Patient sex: M
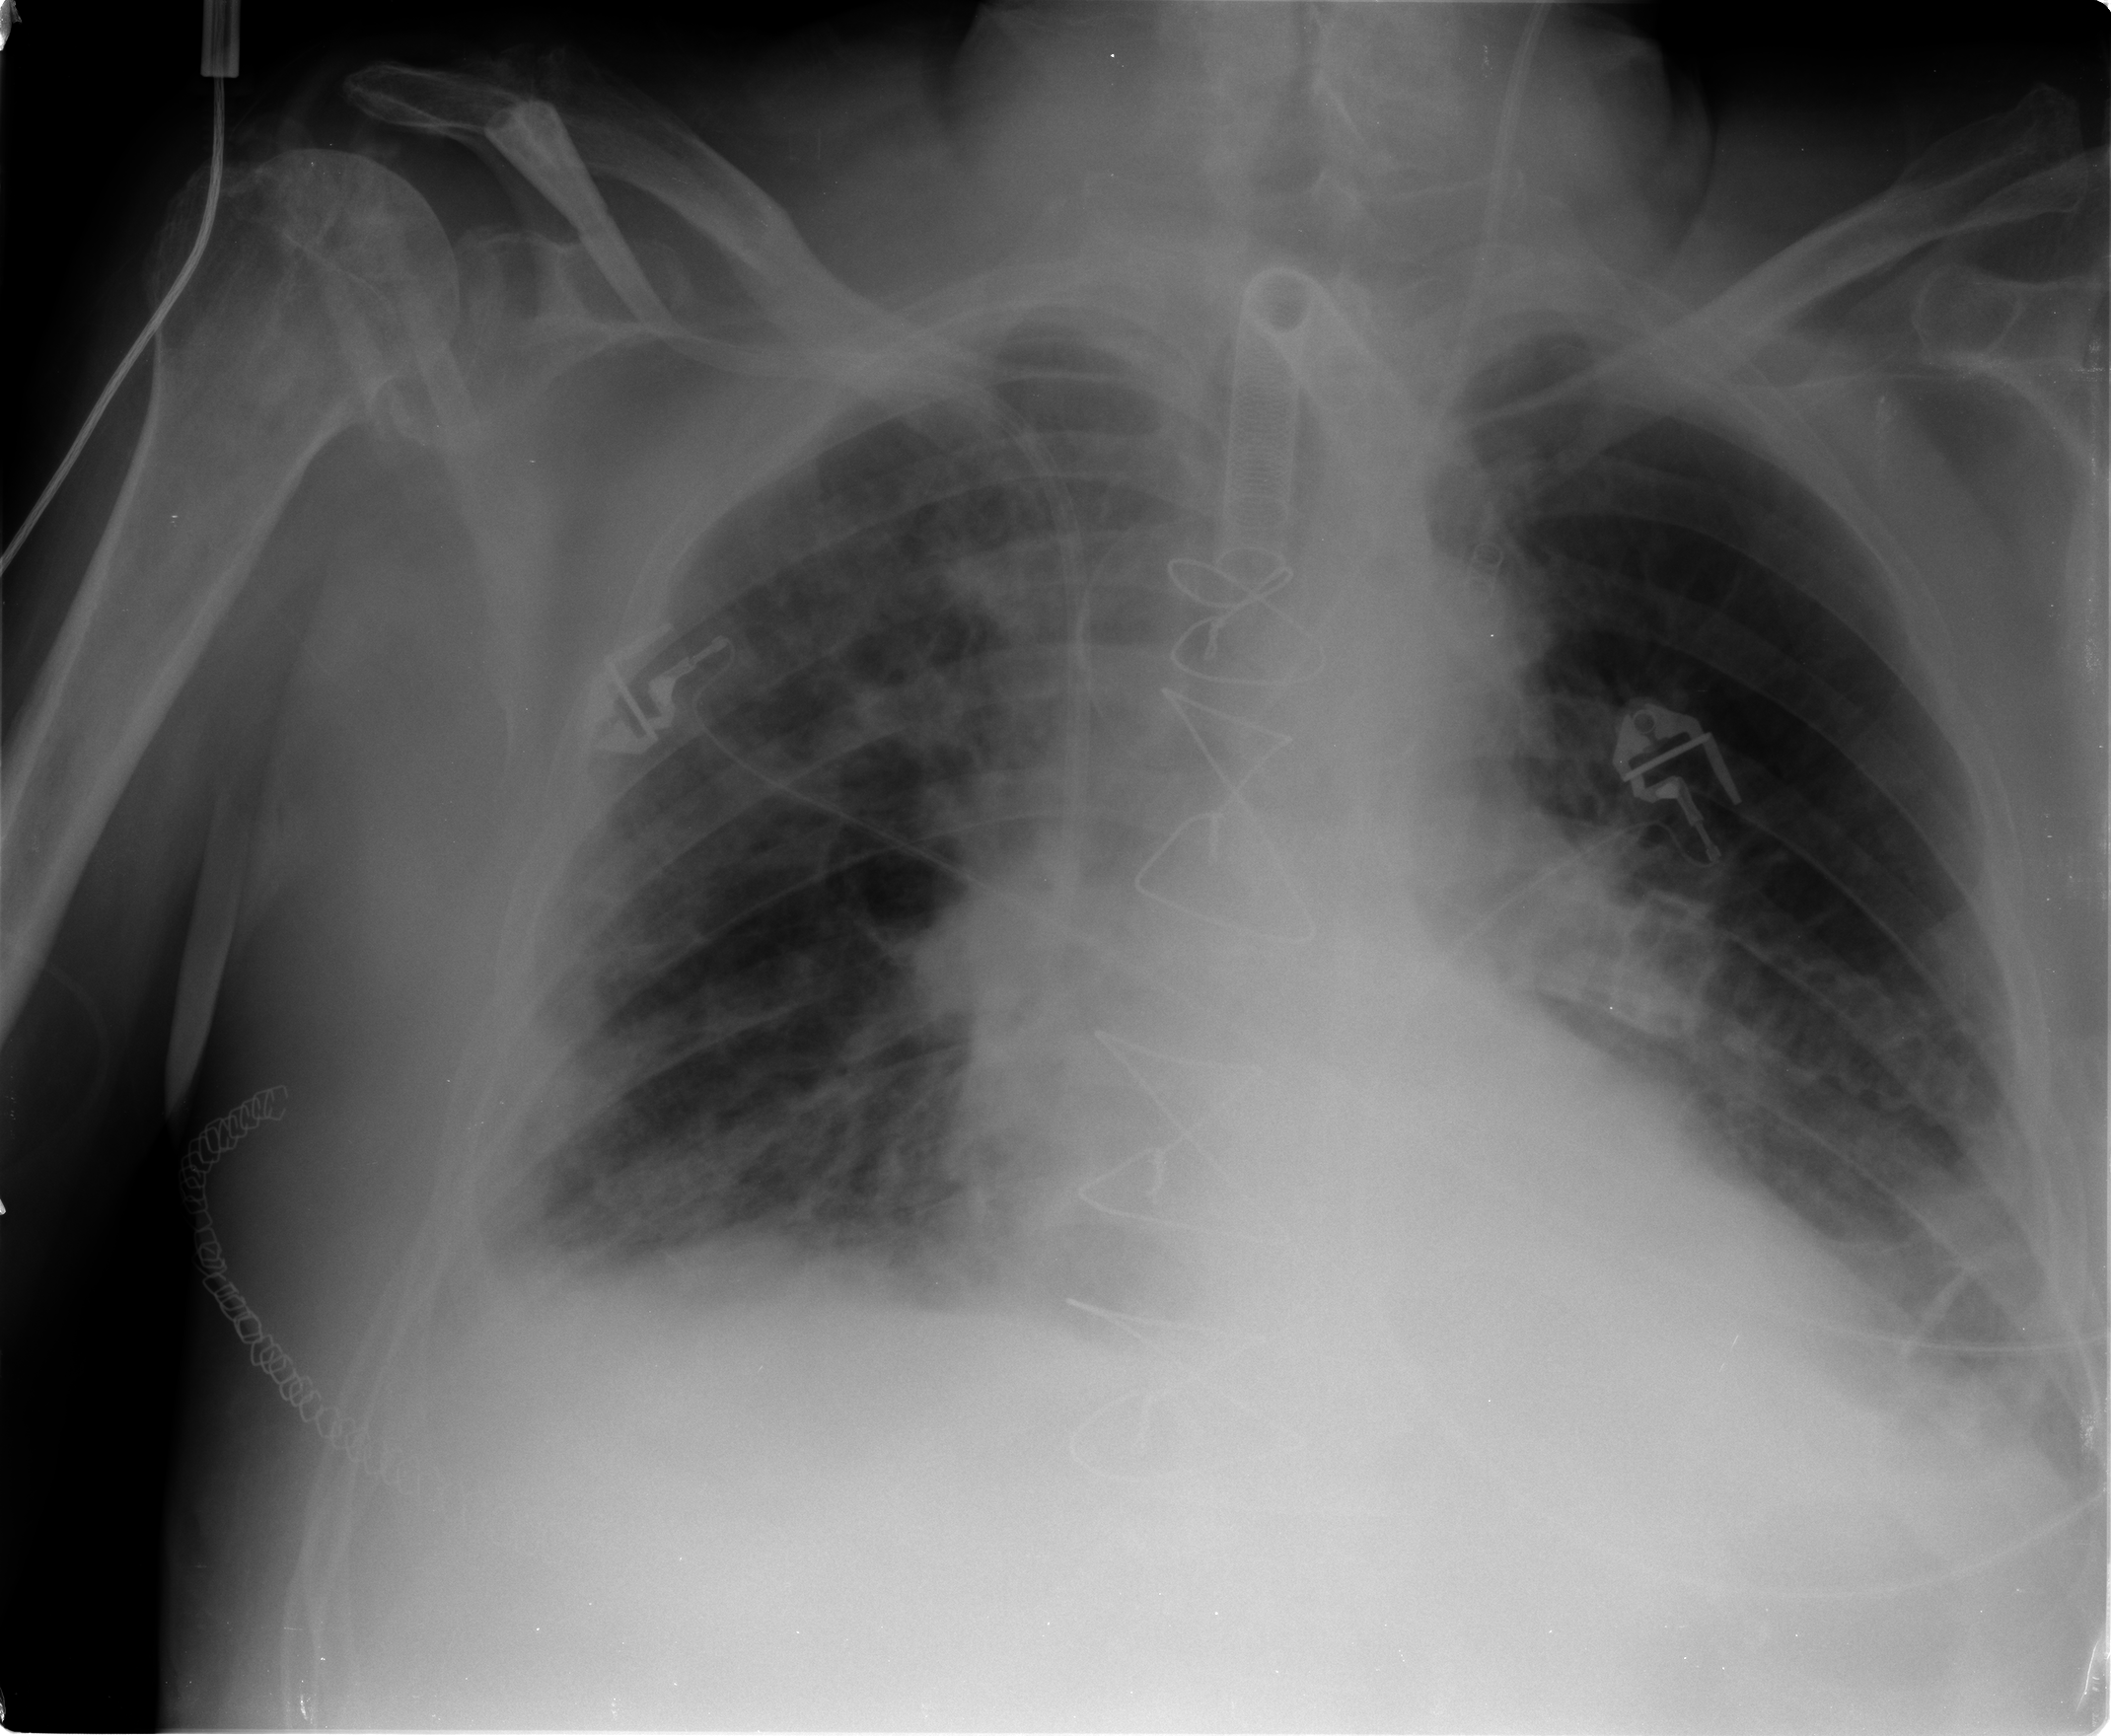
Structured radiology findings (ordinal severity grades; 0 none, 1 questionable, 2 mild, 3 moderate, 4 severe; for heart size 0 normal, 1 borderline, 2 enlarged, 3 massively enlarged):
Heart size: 2
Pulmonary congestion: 2
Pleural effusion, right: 2
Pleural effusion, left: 2
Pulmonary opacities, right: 4
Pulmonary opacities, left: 3
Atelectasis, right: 3
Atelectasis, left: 2